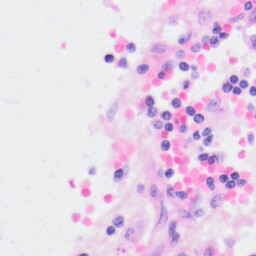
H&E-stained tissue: Kidney